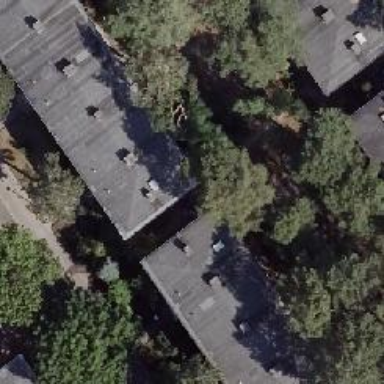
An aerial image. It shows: Building with apartments and flat roof.